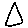
Label: triangle